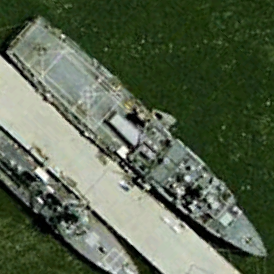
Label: combat